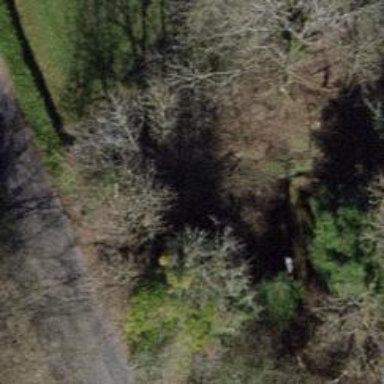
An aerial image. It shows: Culvert tunnel.